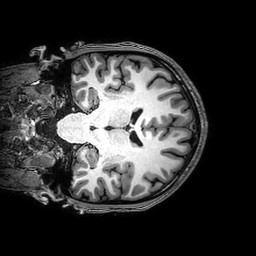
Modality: T1w
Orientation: coronal
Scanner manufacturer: philips
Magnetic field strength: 3 T
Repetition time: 0.008345 s
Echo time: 0.00385 s